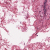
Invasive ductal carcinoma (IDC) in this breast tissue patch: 0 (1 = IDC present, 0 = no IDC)